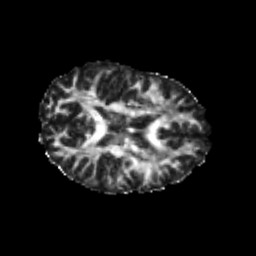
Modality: FA
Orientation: axial
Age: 24
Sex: female
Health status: healthy
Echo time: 0.074 s